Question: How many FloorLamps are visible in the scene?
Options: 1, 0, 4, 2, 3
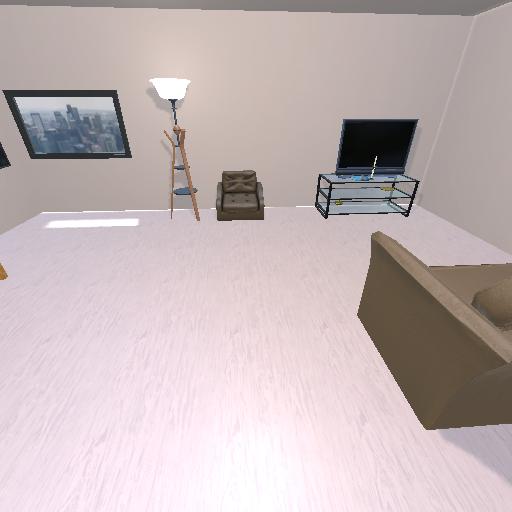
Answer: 1